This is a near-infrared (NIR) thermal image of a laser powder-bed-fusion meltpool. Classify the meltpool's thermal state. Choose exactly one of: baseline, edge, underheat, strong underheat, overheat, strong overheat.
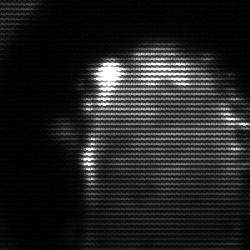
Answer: baseline